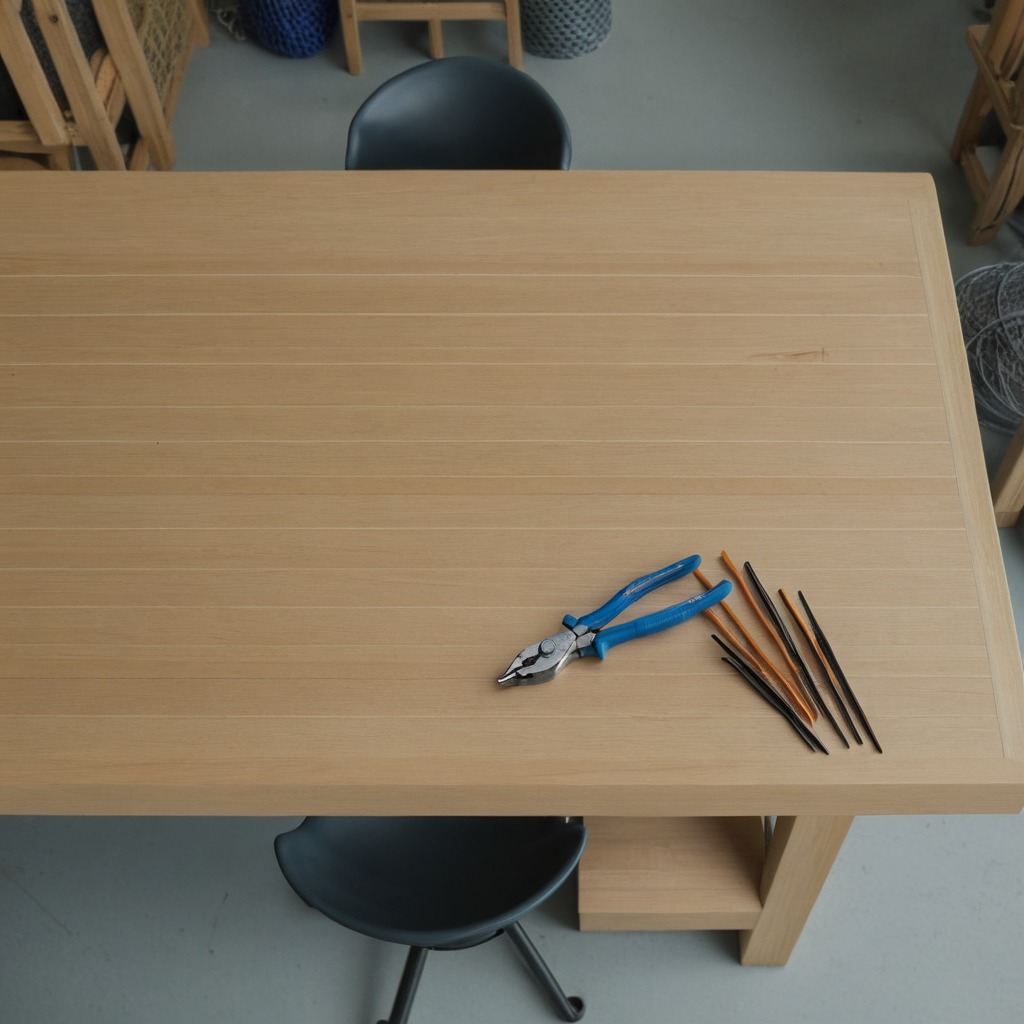
A plier lying on a workbench inside a coastal fishing gear workshop.